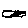
Label: cloud